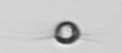
Label: Acanthoica_quattrospina